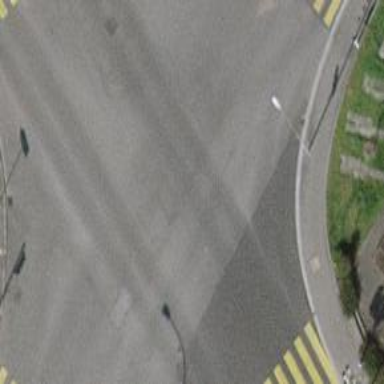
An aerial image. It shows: Traffic signal.